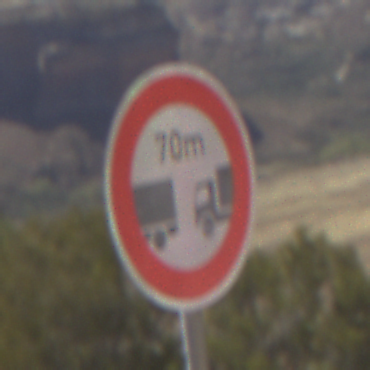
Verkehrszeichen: VerbotUnterschreitenMindestabstand
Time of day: Midday
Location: Outdoor (Nature)
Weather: Clear
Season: NotSpecified
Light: Natural